【题型】选择题　【知识点】函数　【难度】easy
函数 \( y = f(x) \) 的导函数 \( y = f'(x) \) 的图象如图所示，则（\quad ）

\noindent A. \(-3\) 是函数 \( y = f(x) \) 的极小值点 \\
B. \(-1\) 是函数 \( y = f(x) \) 的一个零点 \\
C. \(-2\) 是函数 \( y = f(x) \) 的极大值点 \\
D. 函数 \( y = f(x) \) 在区间 \((-2, -1)\) 上单调递减

\vspace{1em}
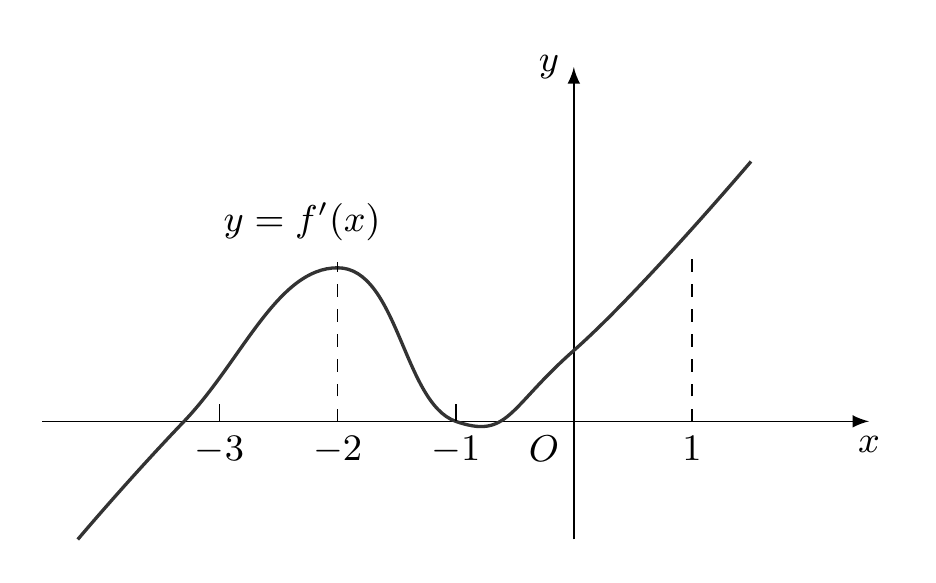
【解答】
\noindent \textbf{【答案】} A

\vspace{1em}
\noindent \textbf{【分析】} 根据导函数图象判断原函数的单调性与极值点，逐一分析选项。

\vspace{1em}
\noindent \textbf{【解答】} 解：由图可知，当 \( x < -3 \) 时，\( f'(x) < 0 \)，当 \( x > -3 \) 时，\( f'(x) \geq 0 \)，

所以 \( f(x) \) 在 \((-\infty, -3)\) 上单调递减，\((-3, +\infty)\) 上单调递增，所以 \( x = -3 \) 是极小值点，故A正确，C、D错误；

导函数图像无法提供原函数的零点信息，B错误。

故选：A.

\vspace{1em}
\noindent \textbf{【点评】} 本题考查导数的正负与原函数的单调性之间的关系，属于基础题。